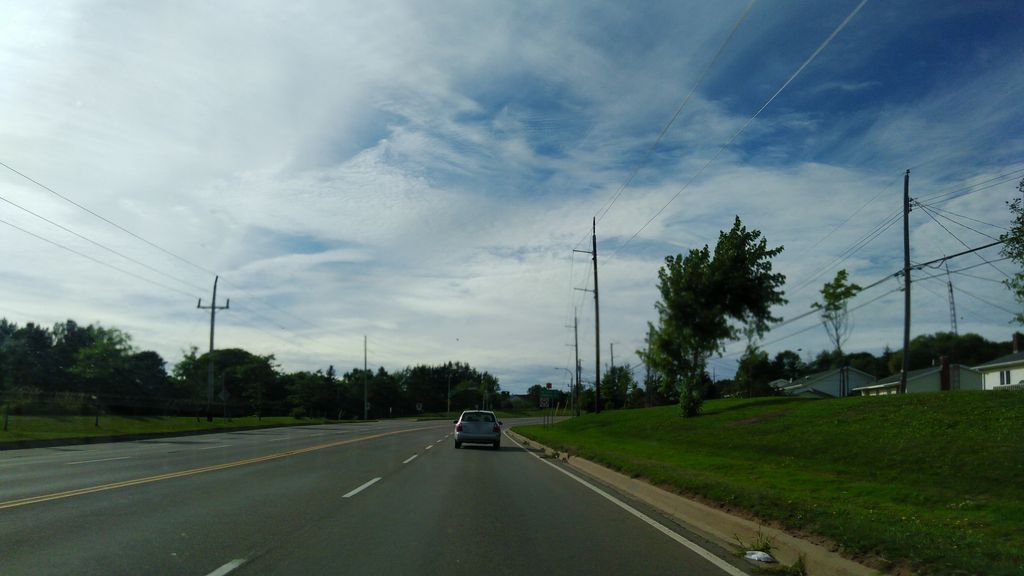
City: charlottetown